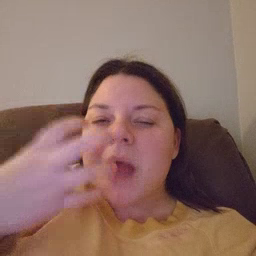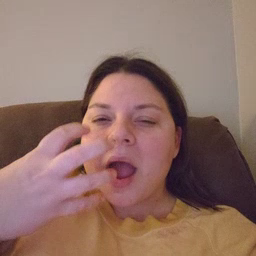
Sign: mad